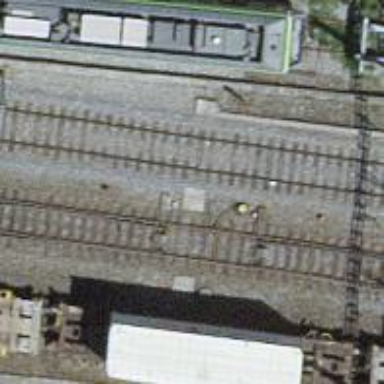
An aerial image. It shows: Railway switch.